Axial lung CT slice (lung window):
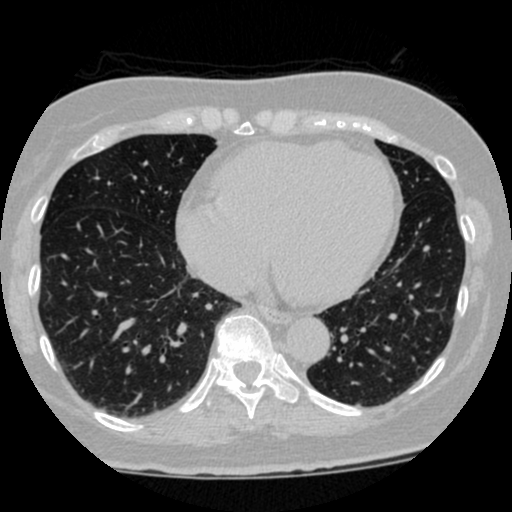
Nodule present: no